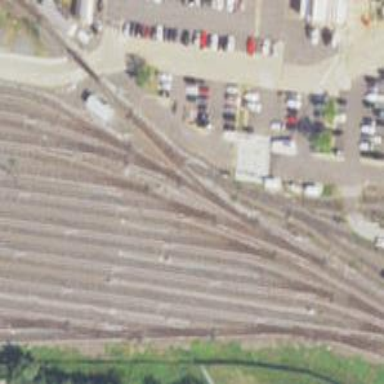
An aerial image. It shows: Yard area with electrified rail tracks.